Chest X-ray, PA view. Patient: 51 years old, sex F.
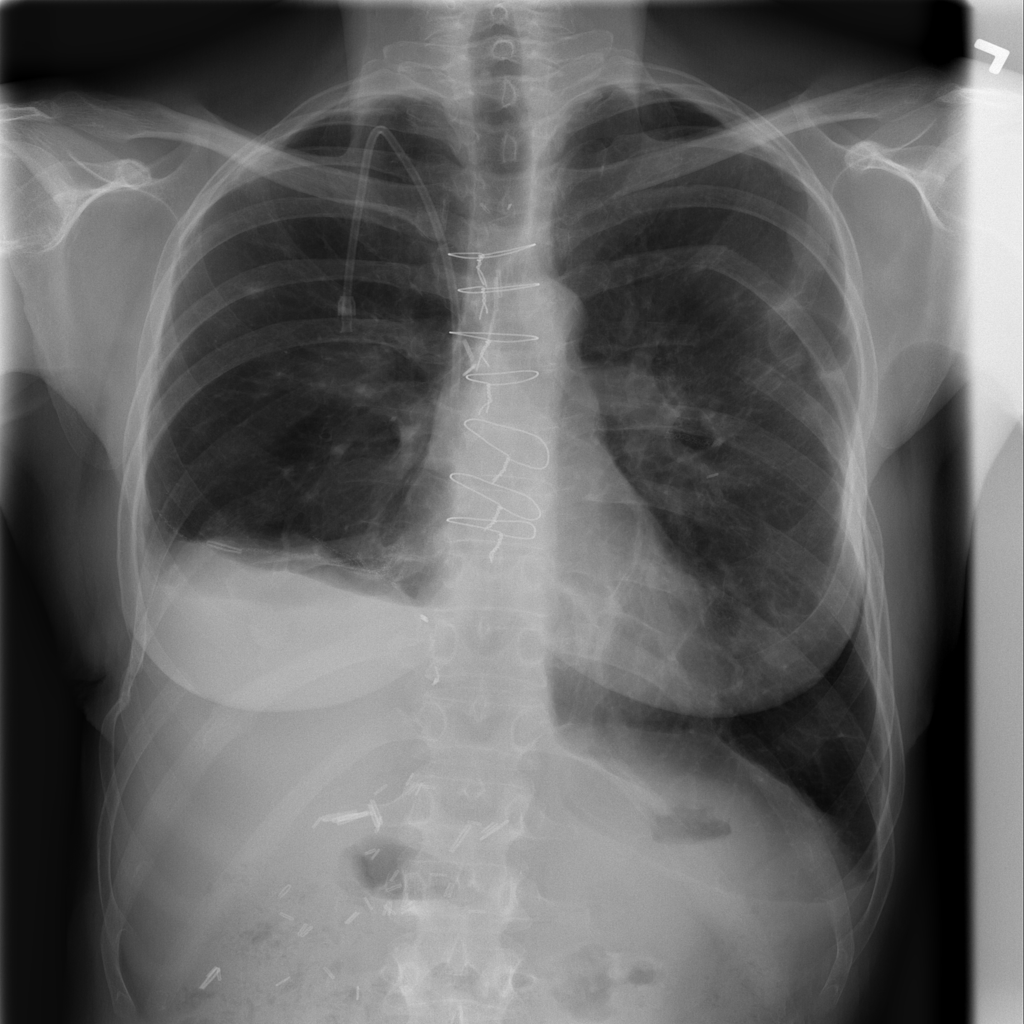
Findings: Emphysema, Mass